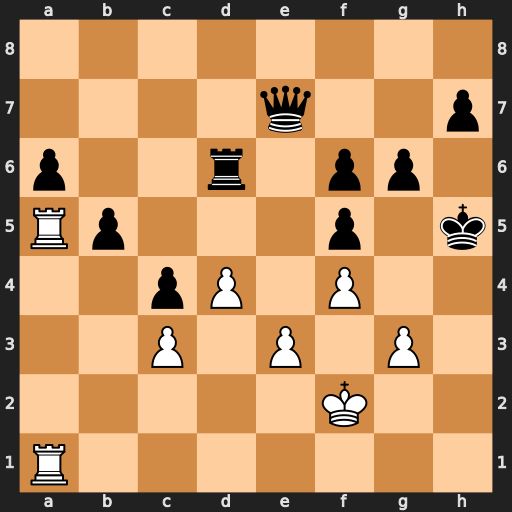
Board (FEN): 8/4q2p/p2r1pp1/Rp3p1k/2pP1P2/2P1P1P1/5K2/R7
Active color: w
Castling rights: -
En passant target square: -
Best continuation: Rh1+ Kg4 Rh4#